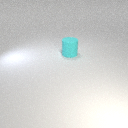
large cyan rubber cylinder